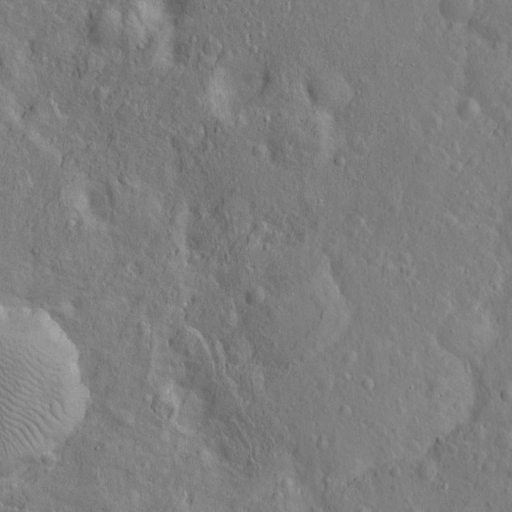
Objects detected: cone